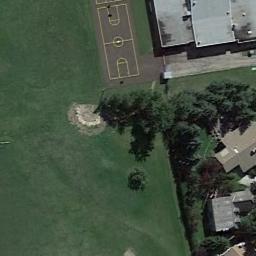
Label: basketball_court